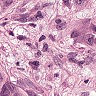
Metastatic tissue present: yes